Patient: sex F, age 80
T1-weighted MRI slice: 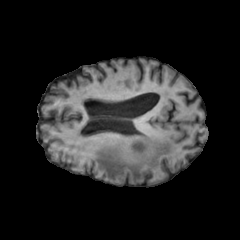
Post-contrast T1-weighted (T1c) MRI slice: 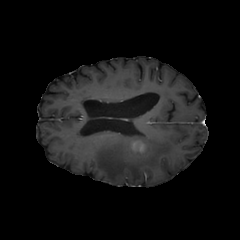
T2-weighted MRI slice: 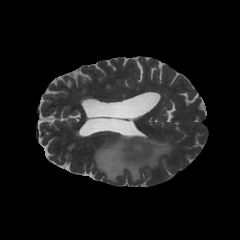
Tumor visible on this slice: yes
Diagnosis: Glioblastoma, IDH-wildtype
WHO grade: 4